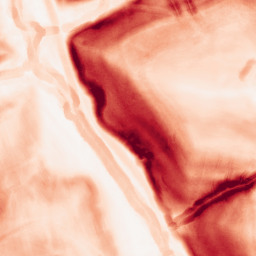
Category: morphological
Decomposition family: morphological_gradient
Decomposition parameters: size: 5
shape: disk
Upsampling method: sinc_blackman
Upsampling parameters: scale: 2
kernel_size: 16
Upsampling scale: 2